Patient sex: F
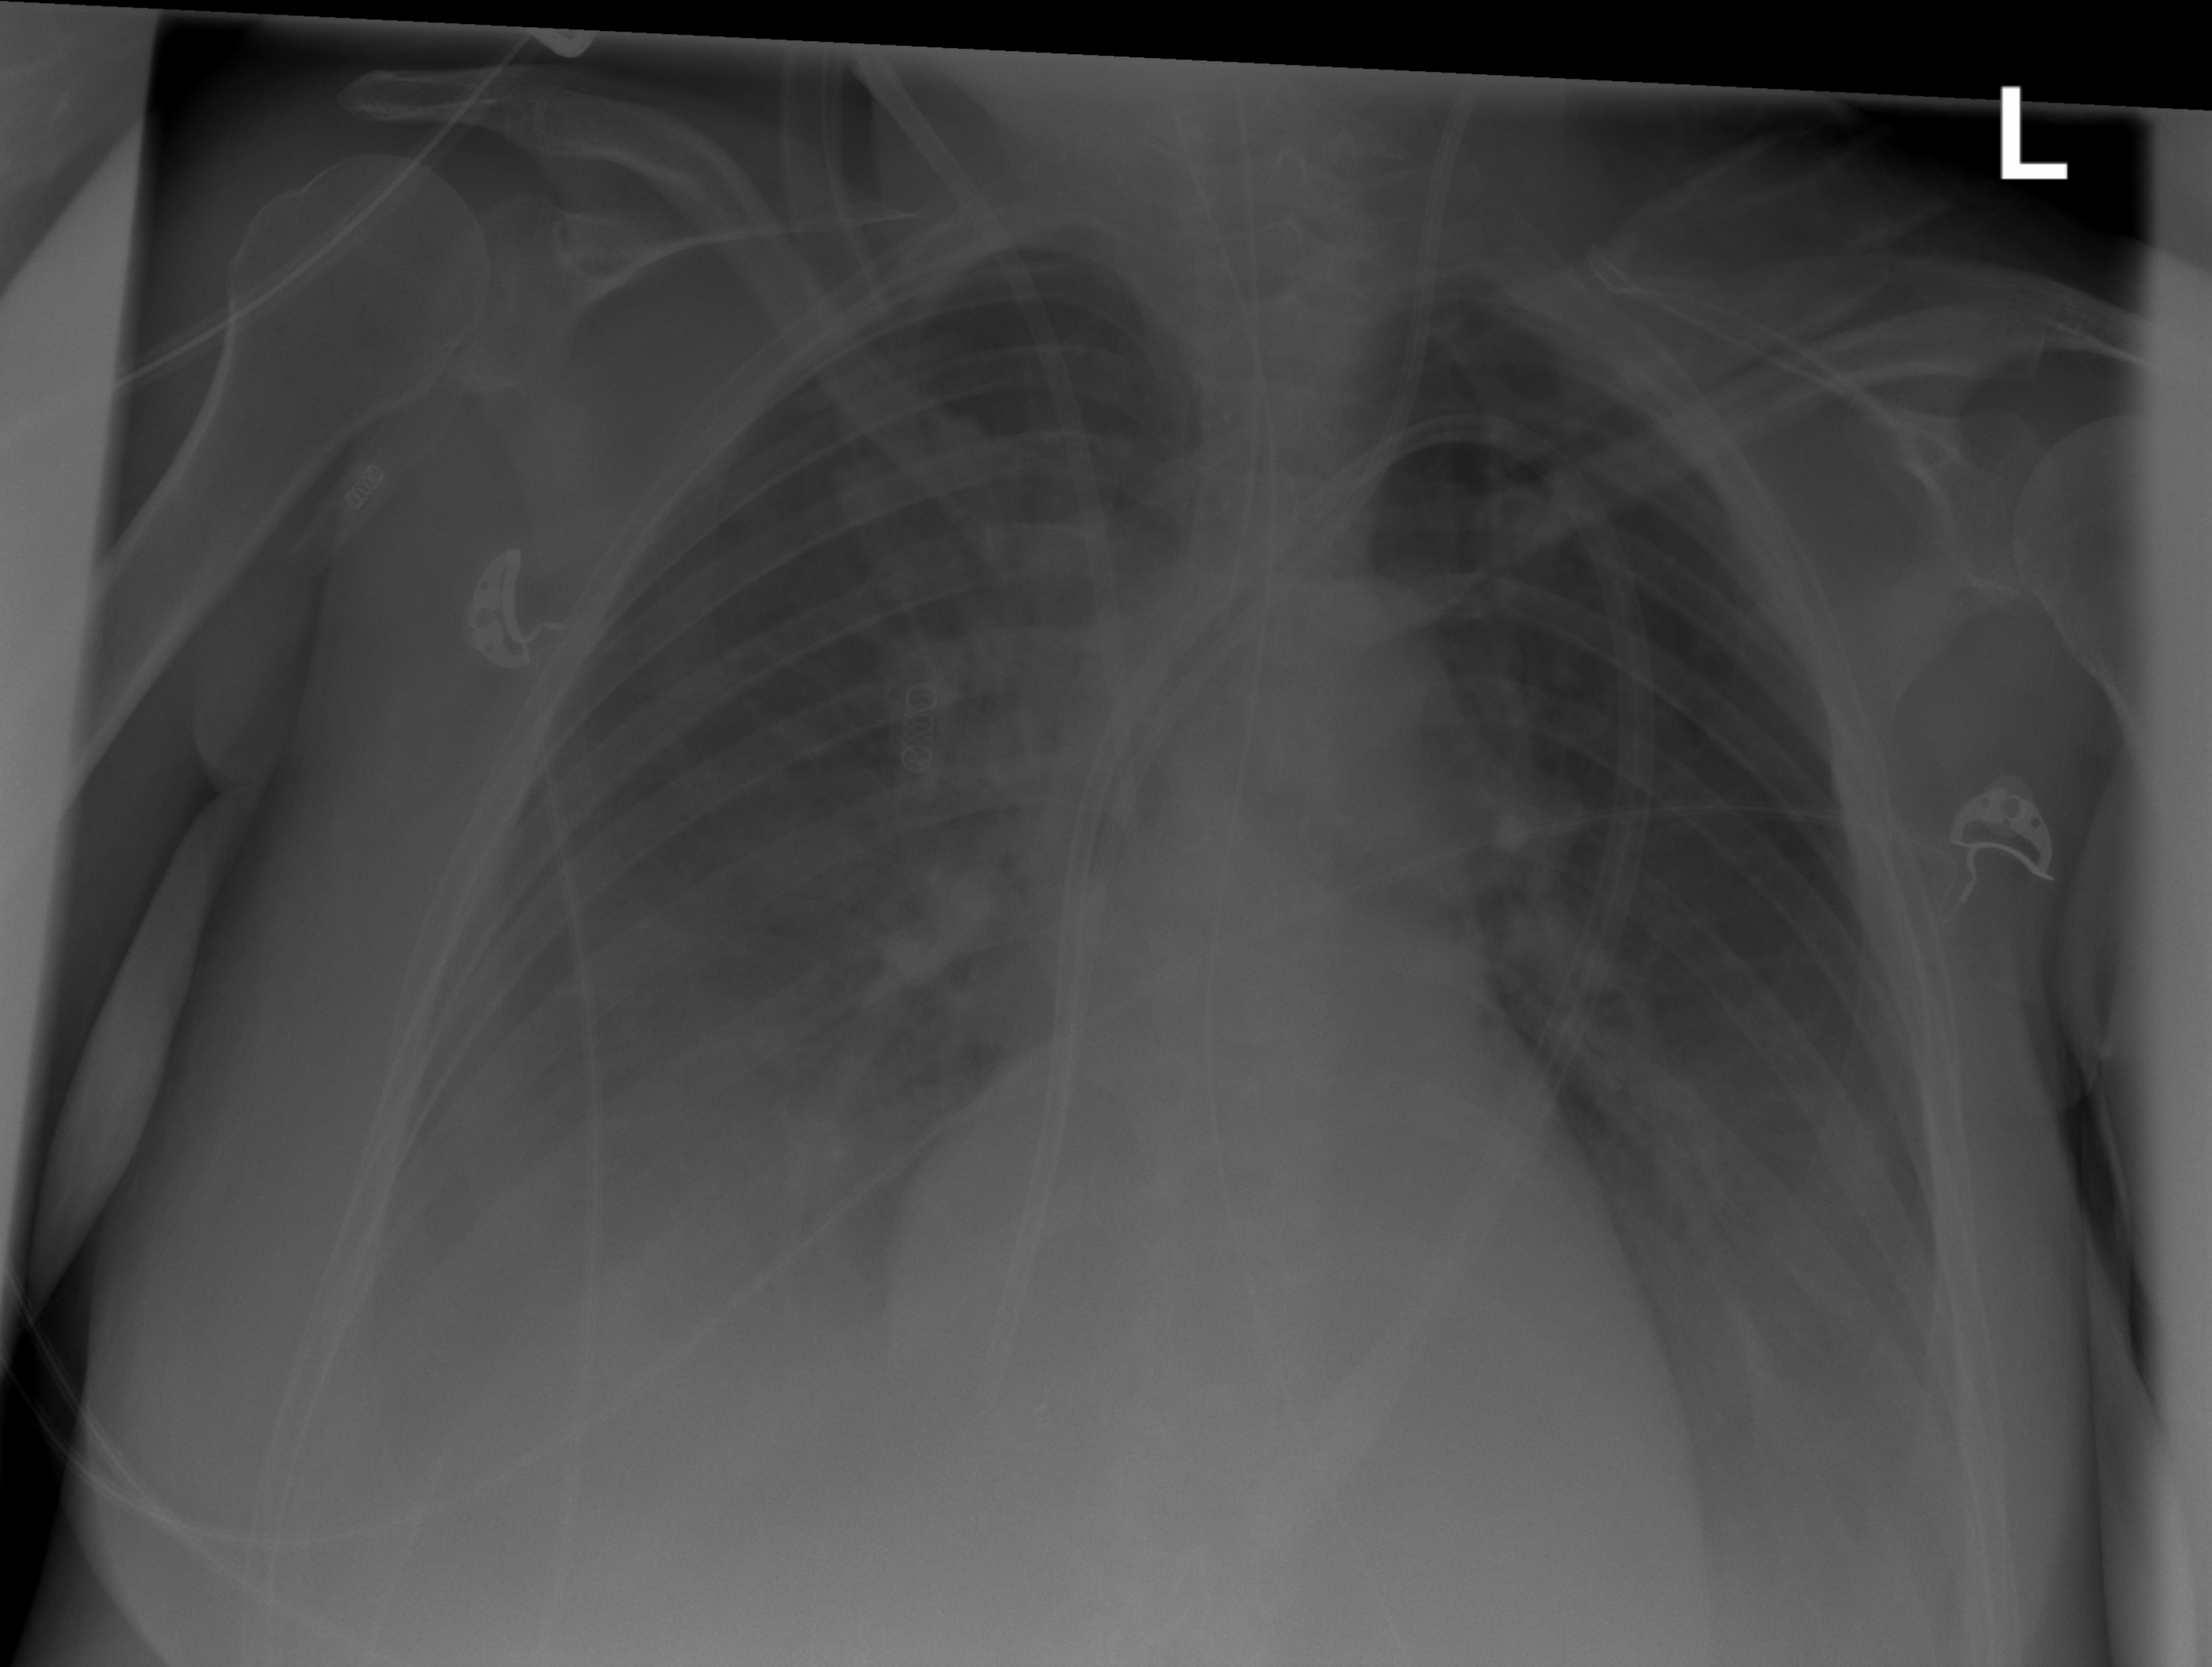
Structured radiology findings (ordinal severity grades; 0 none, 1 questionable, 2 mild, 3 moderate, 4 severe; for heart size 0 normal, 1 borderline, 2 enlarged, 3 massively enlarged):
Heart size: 1
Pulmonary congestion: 2
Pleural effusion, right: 3
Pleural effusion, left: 3
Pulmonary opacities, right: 2
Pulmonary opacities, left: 2
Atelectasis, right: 2
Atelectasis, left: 2